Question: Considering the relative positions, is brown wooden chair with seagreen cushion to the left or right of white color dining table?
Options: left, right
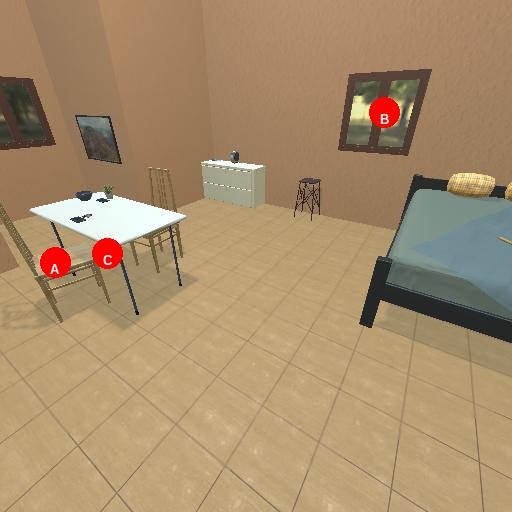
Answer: left